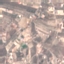
Label: PermanentCrop